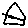
Label: house